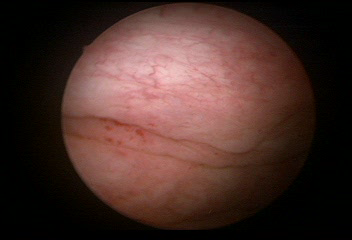
Modality: WLC
Class: Normal mucosa
Bladder cancer association: No